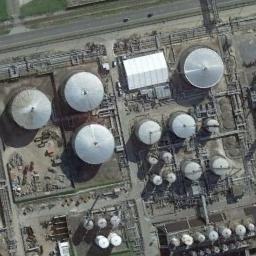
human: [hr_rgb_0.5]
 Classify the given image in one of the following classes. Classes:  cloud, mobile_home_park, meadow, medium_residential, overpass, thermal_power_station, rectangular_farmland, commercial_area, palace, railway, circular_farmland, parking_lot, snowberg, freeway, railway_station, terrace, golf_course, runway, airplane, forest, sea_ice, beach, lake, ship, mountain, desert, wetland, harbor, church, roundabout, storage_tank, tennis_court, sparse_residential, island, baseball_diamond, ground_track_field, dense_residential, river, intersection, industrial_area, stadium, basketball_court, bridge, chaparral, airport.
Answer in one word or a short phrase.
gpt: storage_tank